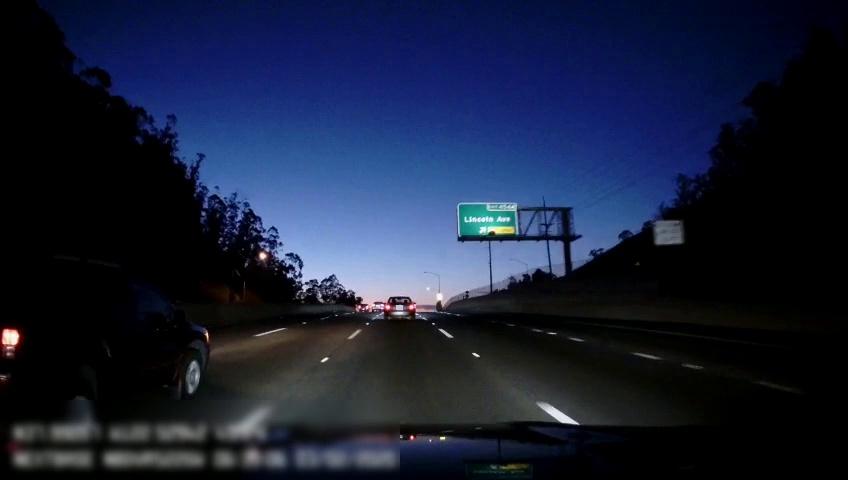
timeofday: Night
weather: Other
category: Drivable Space
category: Vehicles | Car
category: Vehicles | Truck
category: Vehicles | Car
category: Vehicles | SUV
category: Lanes | Alternate Lane
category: Lanes | Alternate Lane
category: Lanes | Current Lane
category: Lanes | Current Lane
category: Lanes | Alternate Lane
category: Lanes | Alternate Lane
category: Traffic | Signs
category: Traffic | Signs